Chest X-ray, AP view. Patient: 62 years old, sex M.
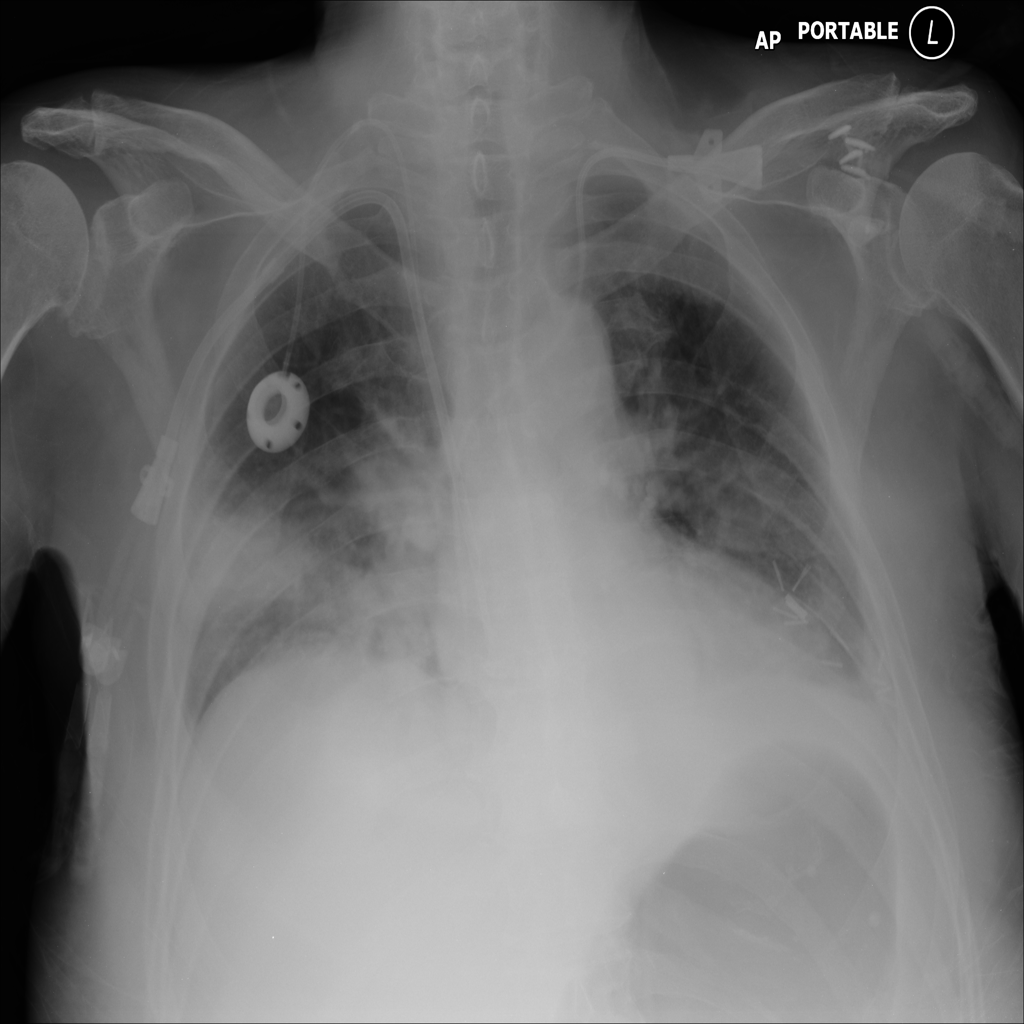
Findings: Infiltration, Pneumothorax